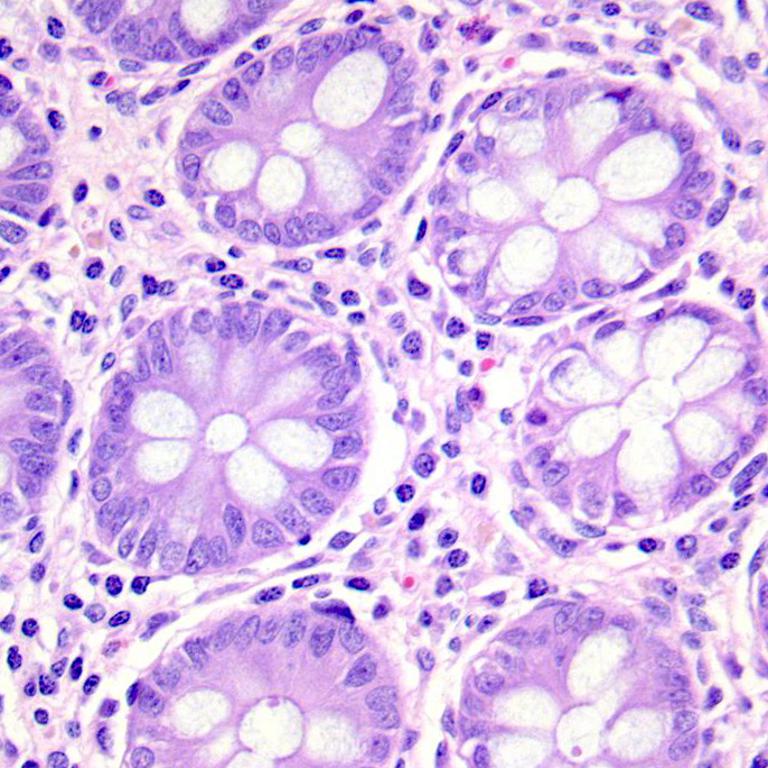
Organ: colon
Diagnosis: benign